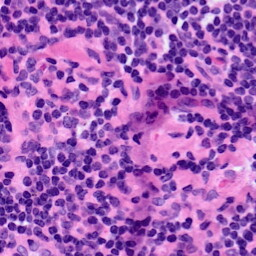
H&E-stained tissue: LymphNode